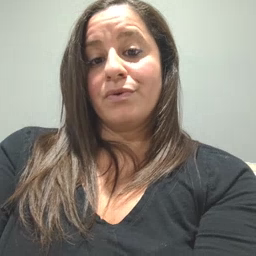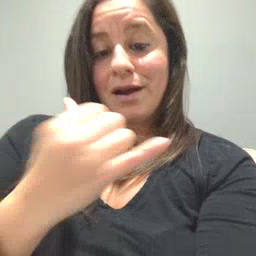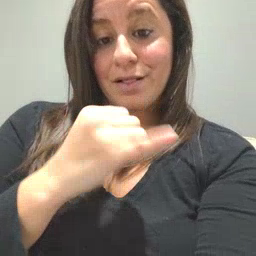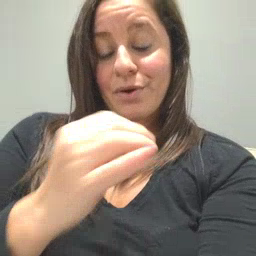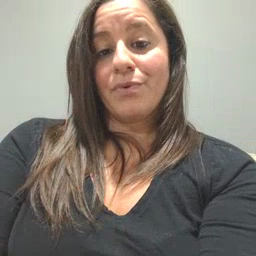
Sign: yellow